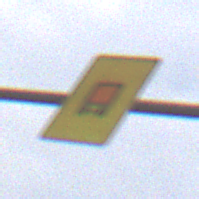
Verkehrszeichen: KennzeichnungspflichtigeFahrzeugeGefaehrlicheGueterOhnePfeilsymbol
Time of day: Midday
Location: Outdoor (Suburban)
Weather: Overcast
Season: NotSpecified
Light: Natural